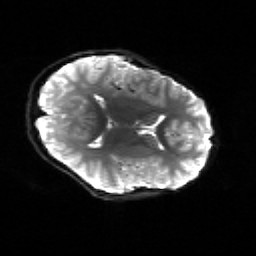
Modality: sbref
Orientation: axial
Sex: male
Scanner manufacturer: siemens
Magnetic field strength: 3 T
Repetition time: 5 s
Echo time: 0.071 s